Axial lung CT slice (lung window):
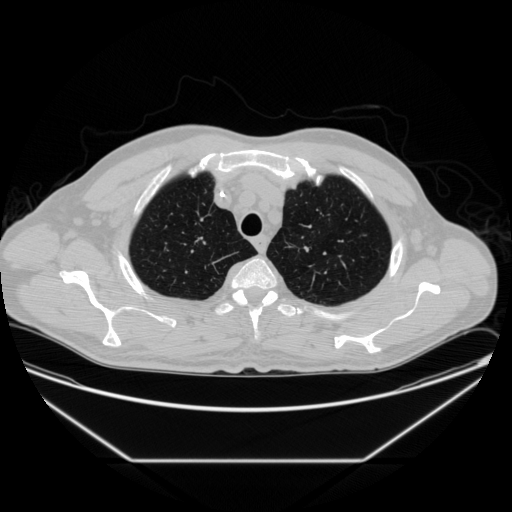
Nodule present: no